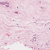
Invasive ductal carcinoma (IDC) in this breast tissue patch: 0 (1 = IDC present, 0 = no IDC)